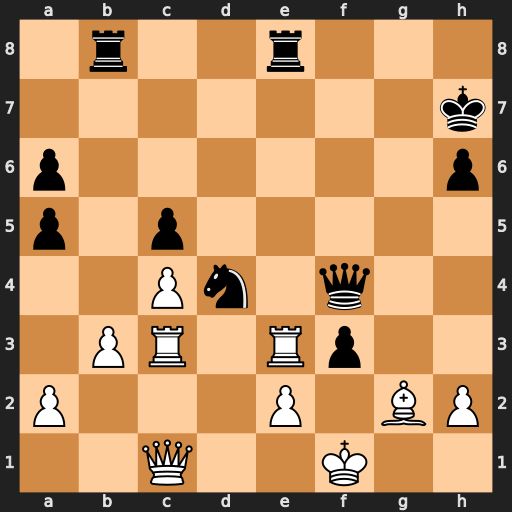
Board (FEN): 1r2r3/7k/p6p/p1p5/2Pn1q2/1PR1Rp2/P3P1BP/2Q2K2
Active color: w
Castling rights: -
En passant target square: -
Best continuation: Re7+ Rxe7 Qxf4 fxg2+ Kxg2